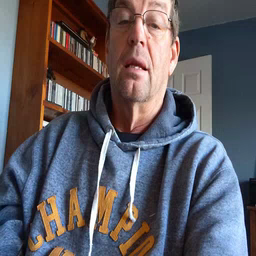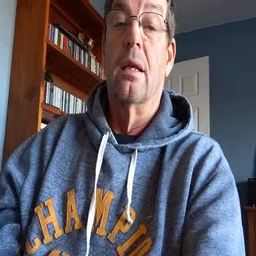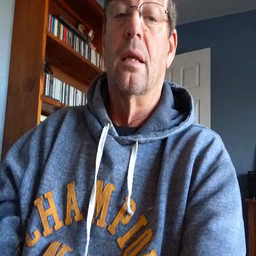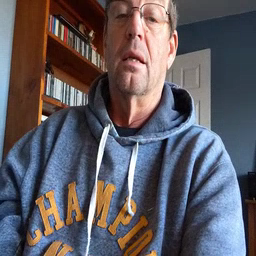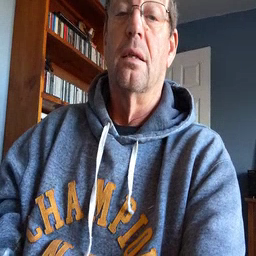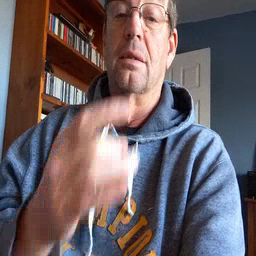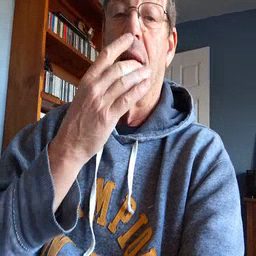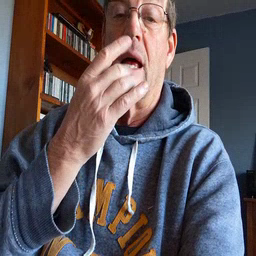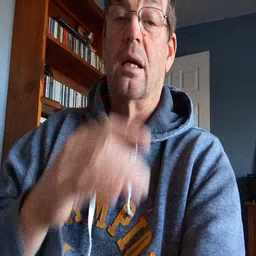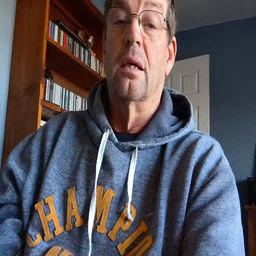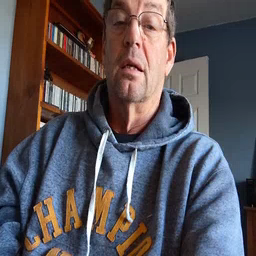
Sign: snack